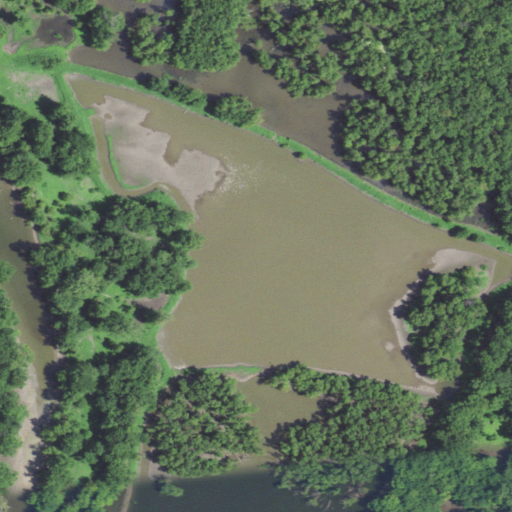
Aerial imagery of island in Illinois named Senate Island containing woody wetlands, open water, and herbaceous wetlands